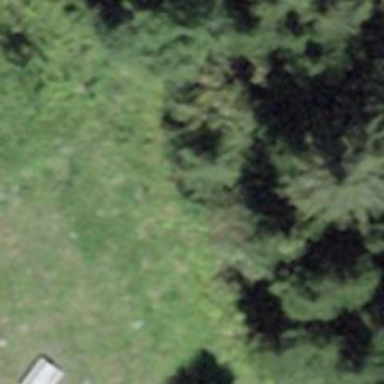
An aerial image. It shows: Picnic table located in leisure land area.